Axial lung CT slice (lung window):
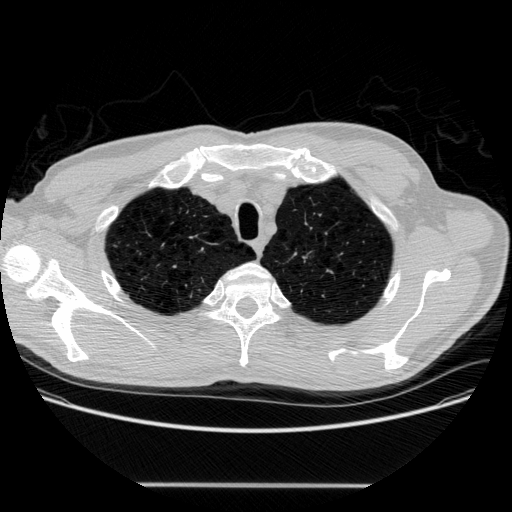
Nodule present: no